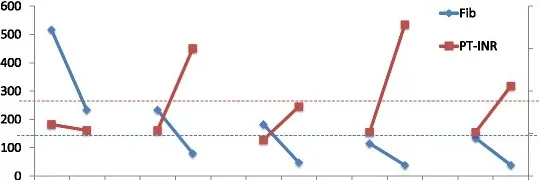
Coagulation changes for each PE of case no.4. The more PE was performed, the more the coagulation ability becomes abnormal even if the patient was transfused.
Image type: pathology (immunostaining)